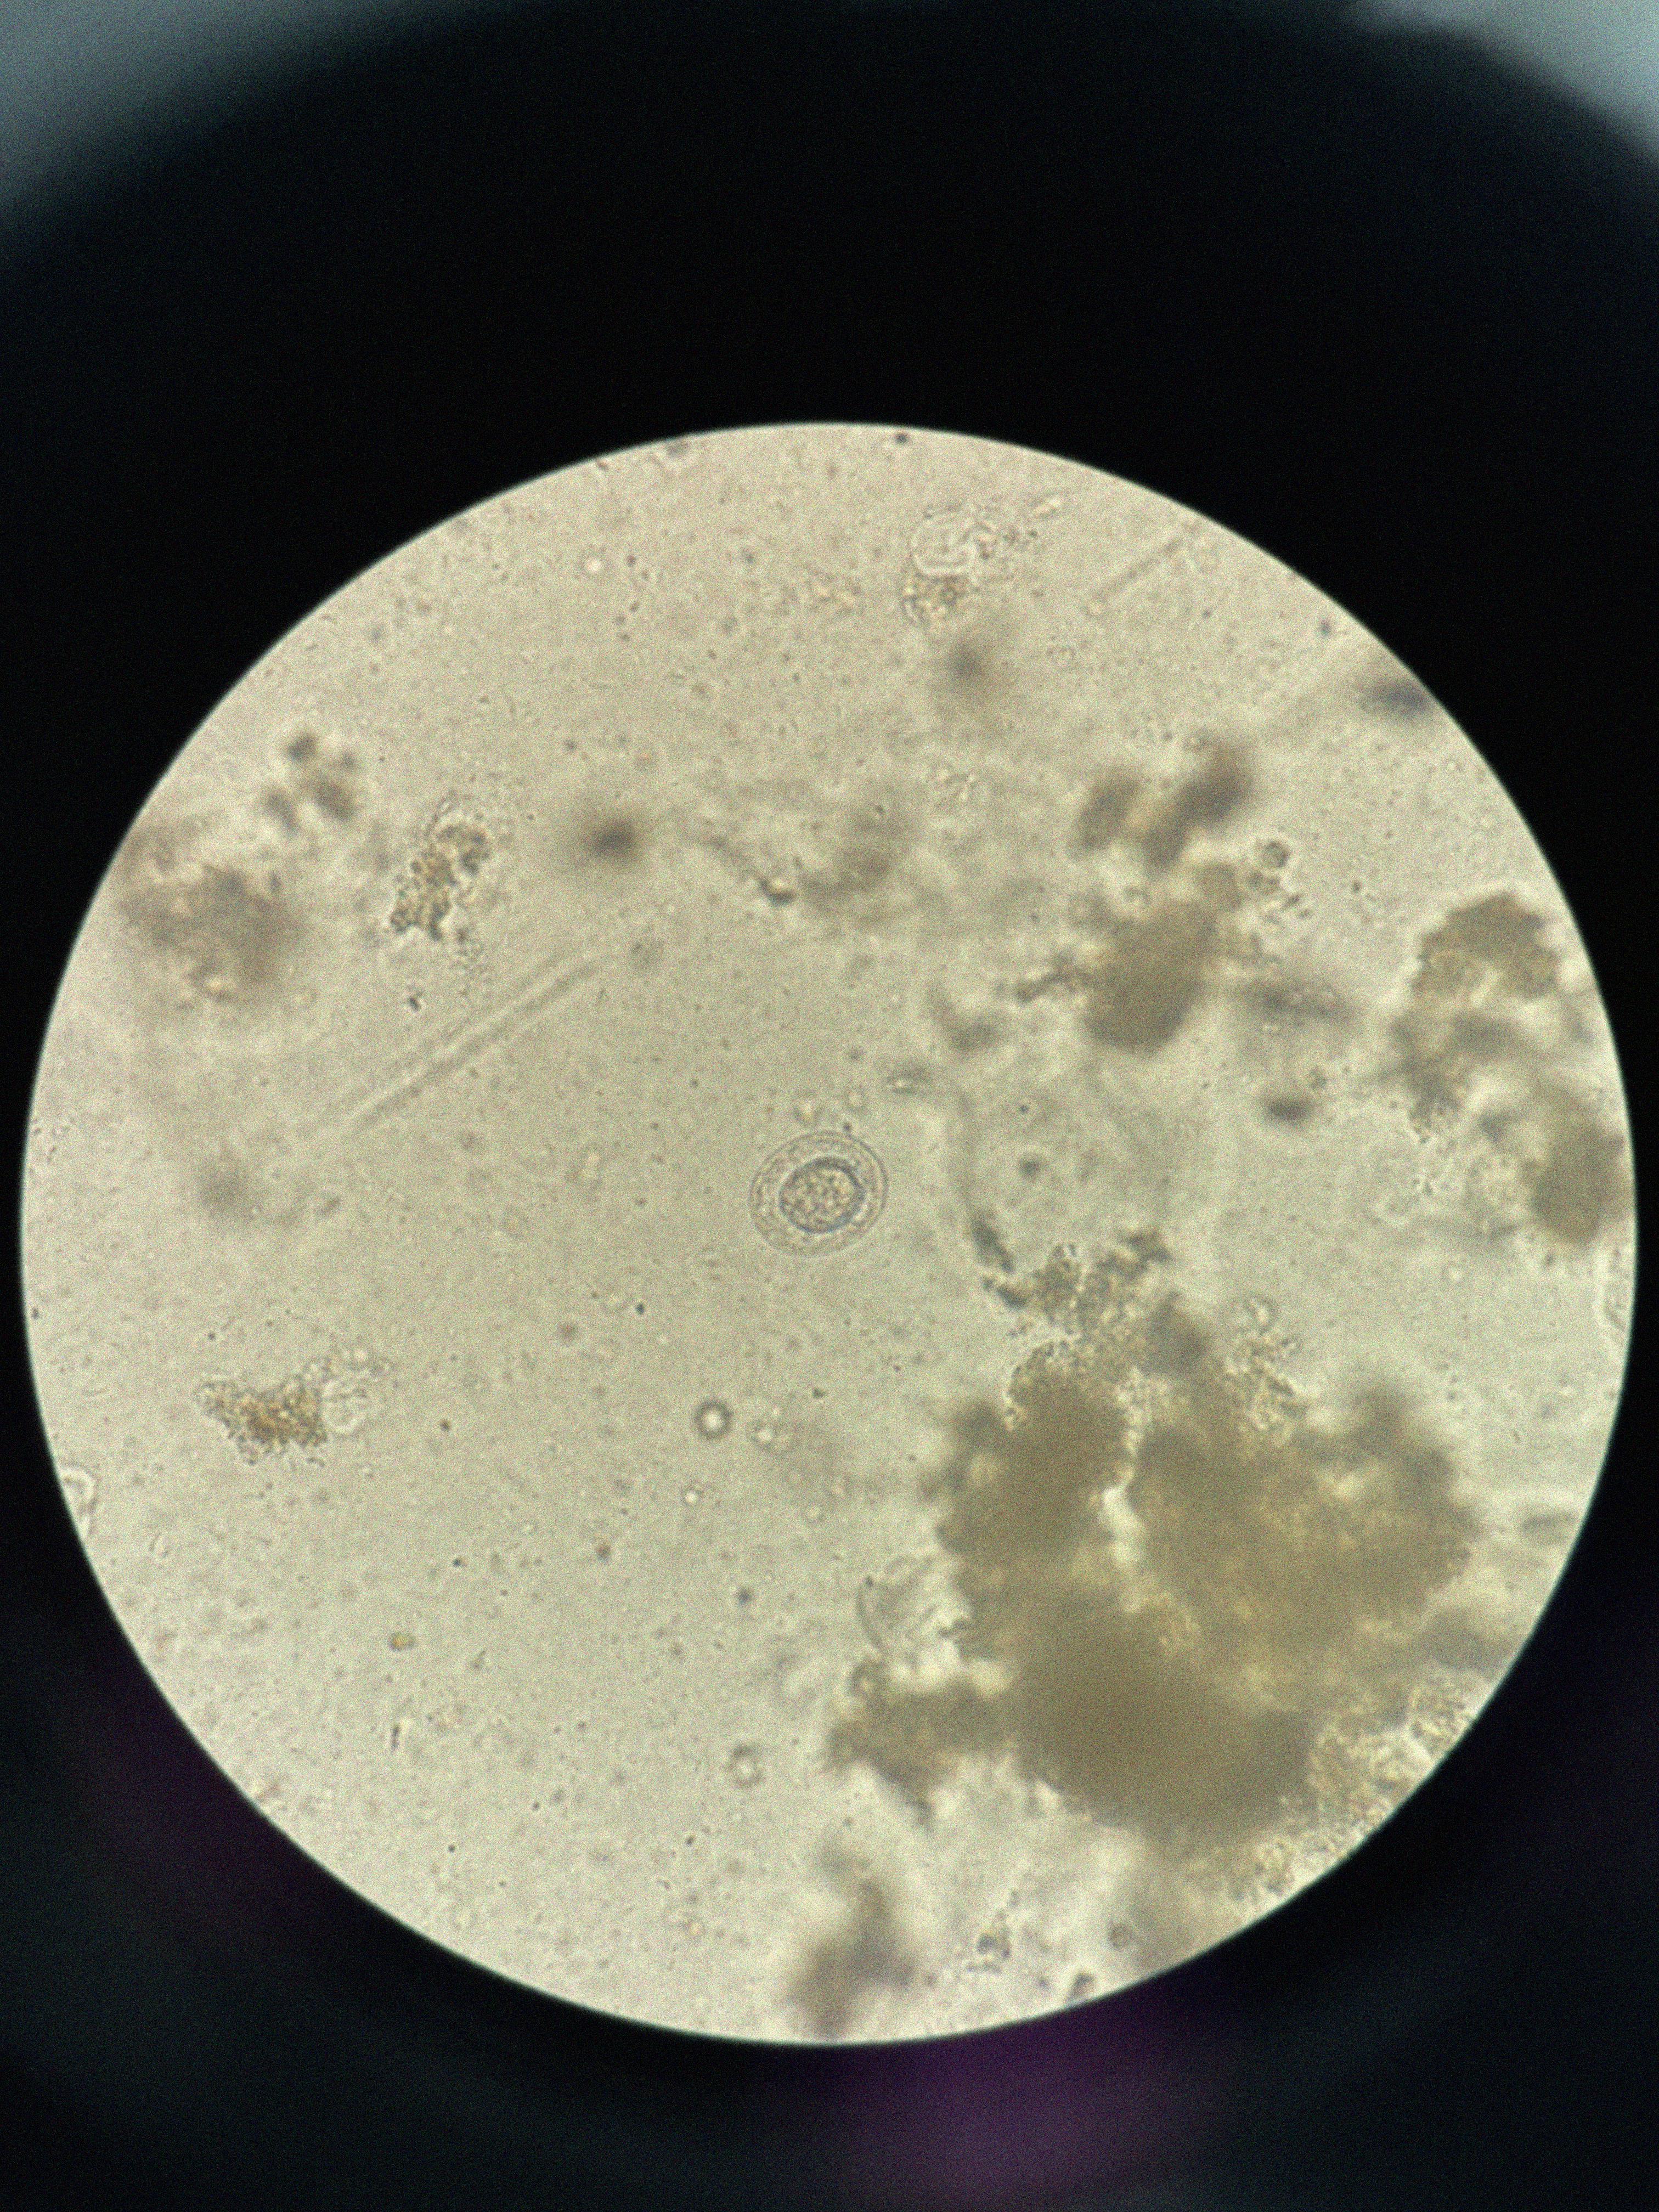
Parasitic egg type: Hymenolepis nana